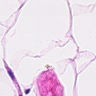
Metastatic tissue present: no